Field crop: maize
Growth stage: 2
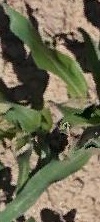
Species: maize